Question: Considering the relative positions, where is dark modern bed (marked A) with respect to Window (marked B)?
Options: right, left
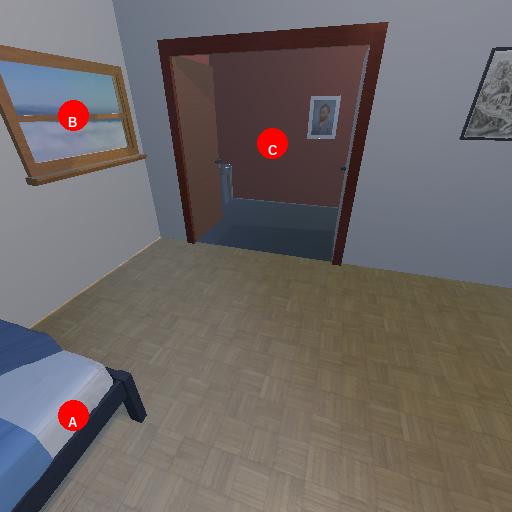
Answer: right